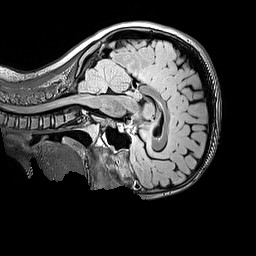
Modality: FLAIR
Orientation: sagittal
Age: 11
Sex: female
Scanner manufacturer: siemens
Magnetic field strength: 3 T
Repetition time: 5 s
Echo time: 0.388 s